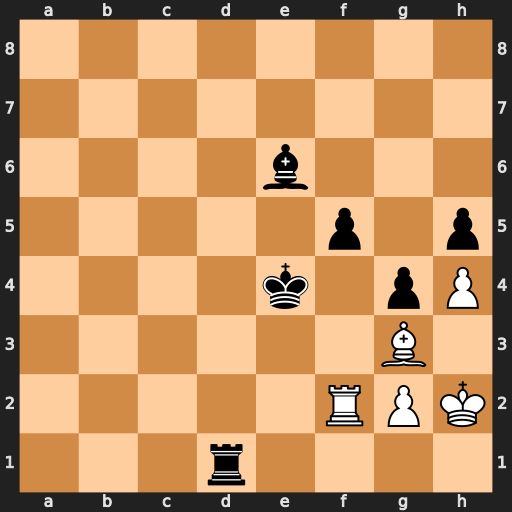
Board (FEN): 8/8/4b3/5p1p/4k1pP/6B1/5RPK/3r4
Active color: w
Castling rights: -
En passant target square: -
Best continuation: Re2+ Kd5 Re5+ Kd6 Re1+